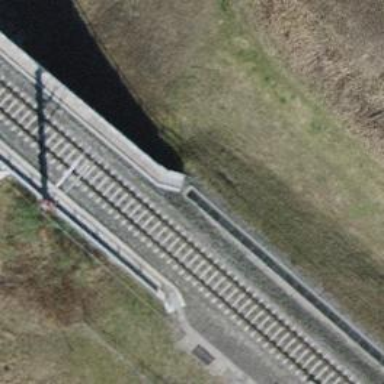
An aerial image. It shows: Railway bridge with electrified contact lines for the main rail track.